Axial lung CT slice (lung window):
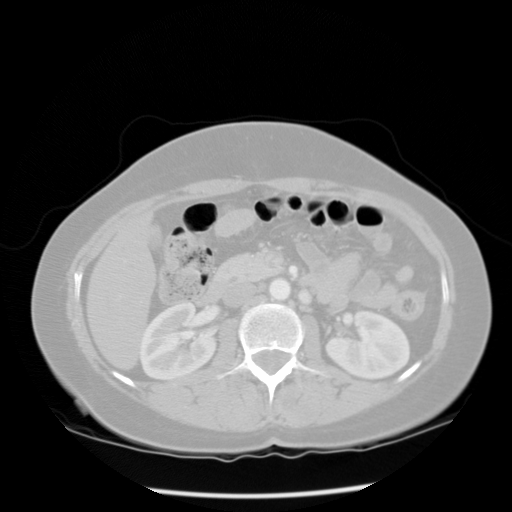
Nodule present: no